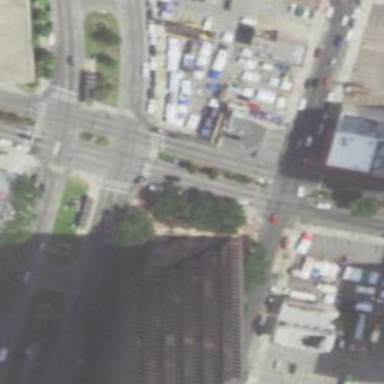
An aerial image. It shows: Part of building is shown in the image.